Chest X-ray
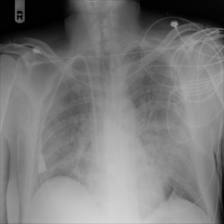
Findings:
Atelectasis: negative
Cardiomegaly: negative
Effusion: negative
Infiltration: positive
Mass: negative
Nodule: negative
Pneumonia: negative
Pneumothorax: negative
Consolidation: negative
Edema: positive
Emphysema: negative
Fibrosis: negative
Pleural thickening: negative
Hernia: negative